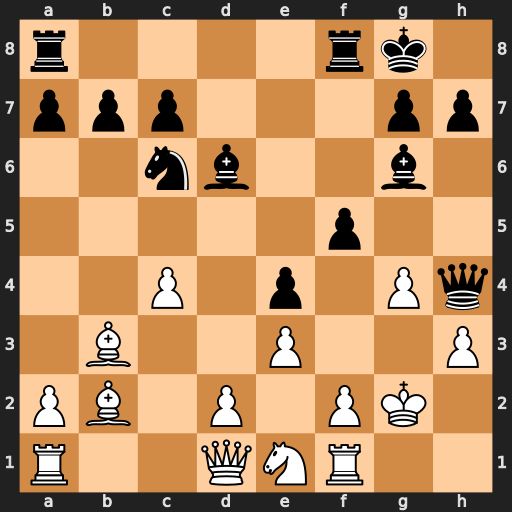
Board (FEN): r4rk1/ppp3pp/2nb2b1/5p2/2P1p1Pq/1B2P2P/PB1P1PK1/R2QNR2
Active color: w
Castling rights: -
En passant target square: -
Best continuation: c5+ Kh8 cxd6